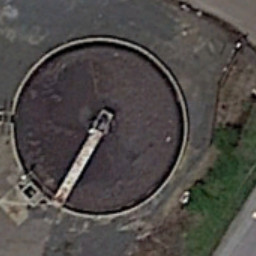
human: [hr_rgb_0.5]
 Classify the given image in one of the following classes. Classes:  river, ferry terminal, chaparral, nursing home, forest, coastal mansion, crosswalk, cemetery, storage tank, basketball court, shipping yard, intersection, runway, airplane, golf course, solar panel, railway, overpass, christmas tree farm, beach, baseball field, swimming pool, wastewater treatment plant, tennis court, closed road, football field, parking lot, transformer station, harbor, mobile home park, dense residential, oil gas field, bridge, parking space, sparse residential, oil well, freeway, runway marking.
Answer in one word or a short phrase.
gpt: wastewater treatment plant